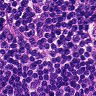
Metastatic tissue present: yes